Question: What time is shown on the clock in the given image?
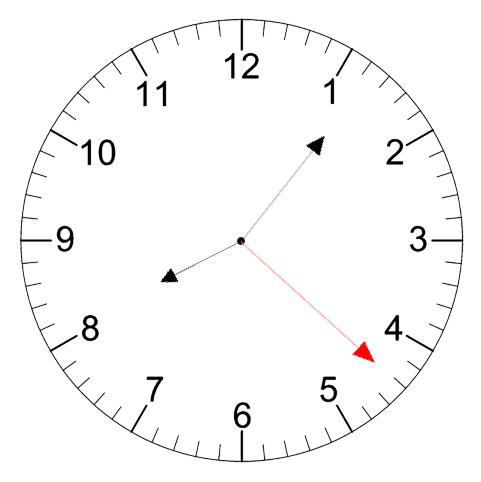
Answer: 08:06:22